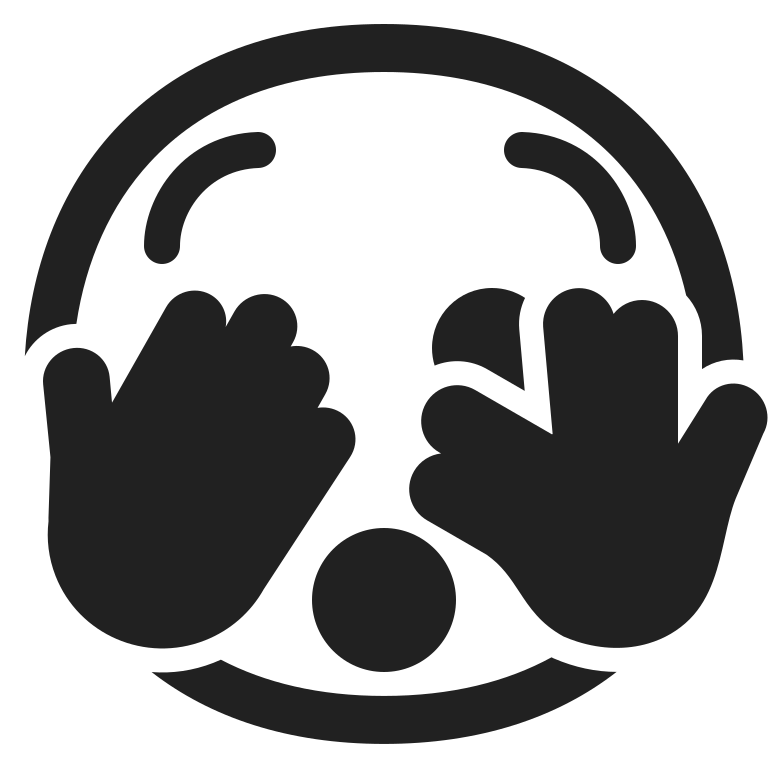
face with peeking eye high contrast